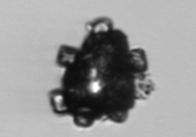
Label: Delphineis